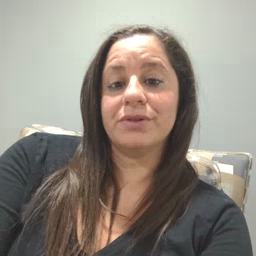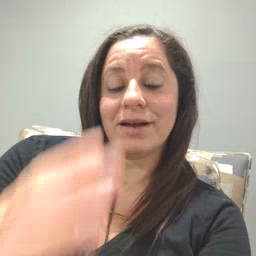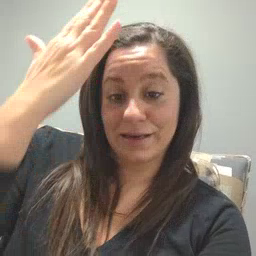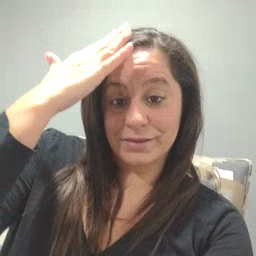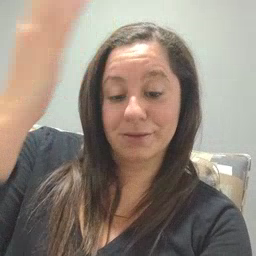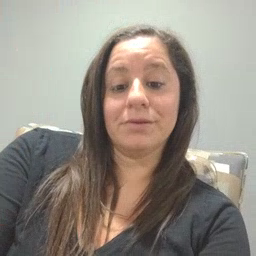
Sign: hat